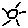
Label: sun